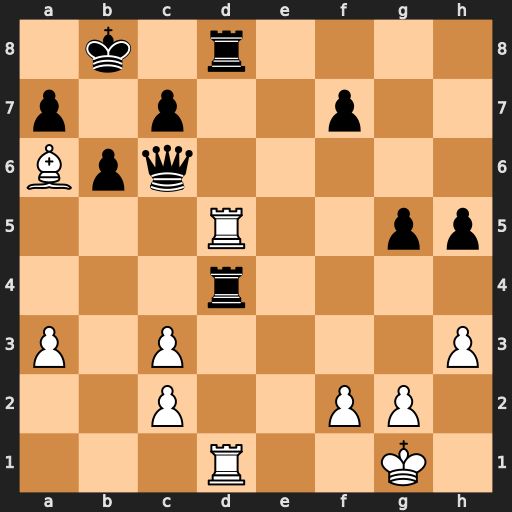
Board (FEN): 1k1r4/p1p2p2/Bpq5/3R2pp/3r4/P1P4P/2P2PP1/3R2K1
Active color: w
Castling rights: -
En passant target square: -
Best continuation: Rxd8+ Rxd8 Rxd8#